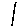
Label: line